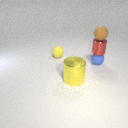
small brown rubber sphere above small blue rubber sphere